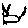
Label: cat